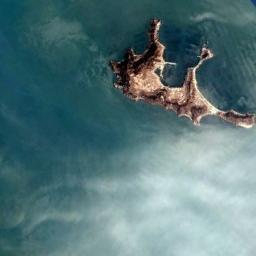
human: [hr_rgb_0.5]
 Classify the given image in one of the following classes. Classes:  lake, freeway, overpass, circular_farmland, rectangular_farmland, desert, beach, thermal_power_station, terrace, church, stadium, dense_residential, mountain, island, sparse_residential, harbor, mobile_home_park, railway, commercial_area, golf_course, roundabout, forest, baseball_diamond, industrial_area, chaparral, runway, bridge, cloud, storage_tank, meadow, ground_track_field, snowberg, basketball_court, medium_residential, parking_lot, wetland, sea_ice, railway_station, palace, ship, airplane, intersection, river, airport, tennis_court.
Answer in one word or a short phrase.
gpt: island